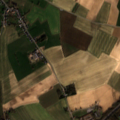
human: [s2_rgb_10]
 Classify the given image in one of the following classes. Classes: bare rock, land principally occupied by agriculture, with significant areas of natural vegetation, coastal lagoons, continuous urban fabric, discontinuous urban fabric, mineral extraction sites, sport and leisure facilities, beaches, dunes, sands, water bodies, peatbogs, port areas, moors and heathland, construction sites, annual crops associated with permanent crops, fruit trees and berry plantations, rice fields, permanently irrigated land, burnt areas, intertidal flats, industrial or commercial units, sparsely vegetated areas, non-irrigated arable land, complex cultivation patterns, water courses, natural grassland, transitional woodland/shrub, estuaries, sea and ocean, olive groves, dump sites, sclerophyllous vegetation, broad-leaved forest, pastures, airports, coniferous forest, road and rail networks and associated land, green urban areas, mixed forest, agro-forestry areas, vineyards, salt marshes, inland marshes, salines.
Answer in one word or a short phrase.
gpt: discontinuous urban fabric, non-irrigated arable land, pastures, complex cultivation patterns